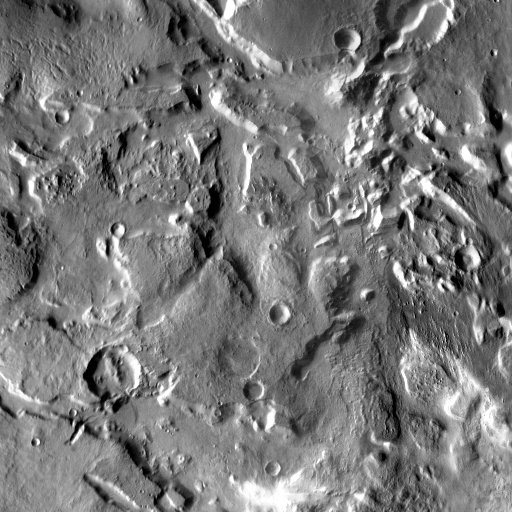
Crater classes present: Background, Other, Buried